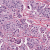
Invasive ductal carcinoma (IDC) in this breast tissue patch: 1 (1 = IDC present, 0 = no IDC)